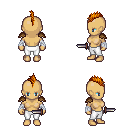
a pixel art fantasy rpg character, female body template, human, tanned skin, leather shoulder armor, white pants, dark blonde mohawk hairstyle, white cloth bandages, dagger, four views (front, back, left, right), 2x2 character sprite sheet, small pixel art, hard edges, no anti-aliasing